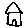
Label: house